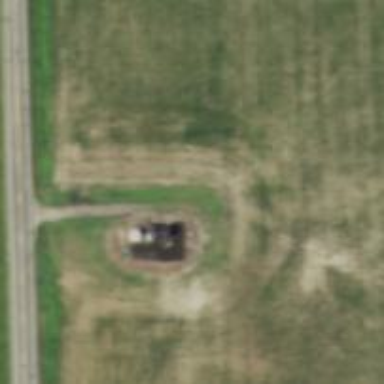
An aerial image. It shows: Storage tank that is man-made.